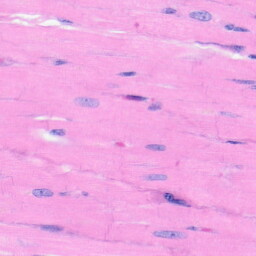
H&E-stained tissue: Heart